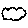
Label: cloud